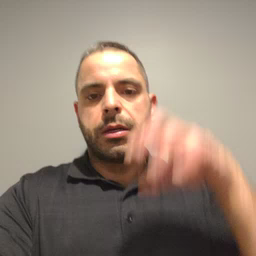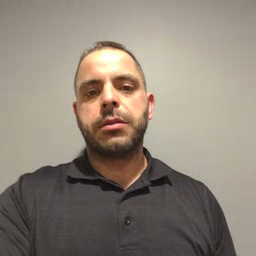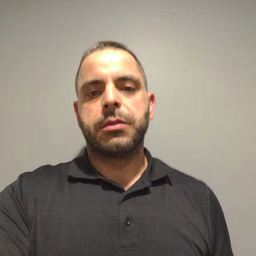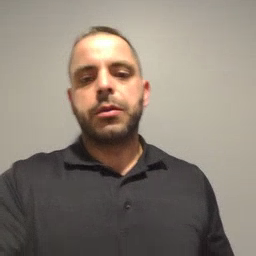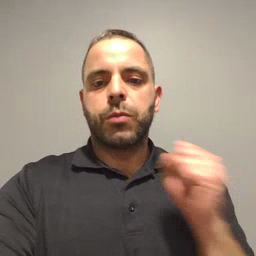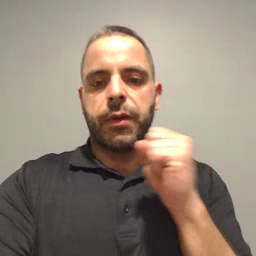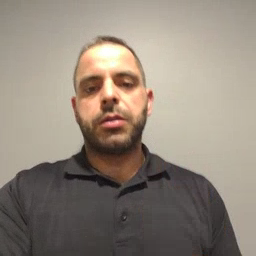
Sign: refrigerator